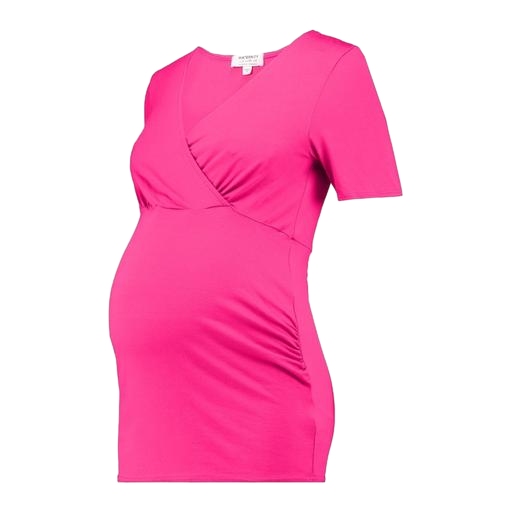
pink tight mini dress, pink curve t-shirt body, red claire maternity tunic, white background